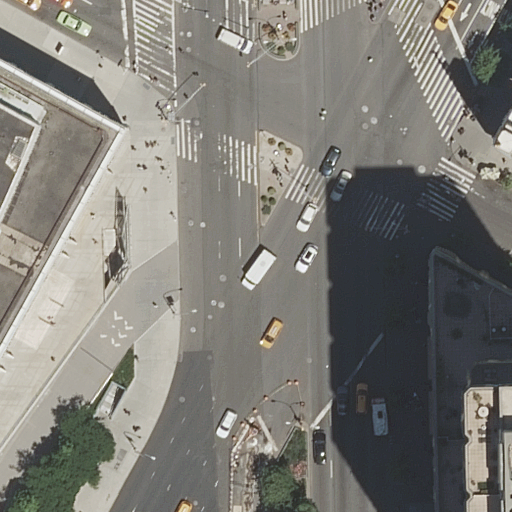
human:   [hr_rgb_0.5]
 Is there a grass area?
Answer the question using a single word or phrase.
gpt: yes

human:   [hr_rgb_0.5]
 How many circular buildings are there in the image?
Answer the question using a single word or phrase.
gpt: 0

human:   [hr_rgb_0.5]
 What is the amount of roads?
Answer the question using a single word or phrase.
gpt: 22

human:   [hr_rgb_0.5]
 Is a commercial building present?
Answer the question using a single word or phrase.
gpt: no

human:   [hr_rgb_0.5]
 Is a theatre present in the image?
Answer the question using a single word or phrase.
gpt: yes

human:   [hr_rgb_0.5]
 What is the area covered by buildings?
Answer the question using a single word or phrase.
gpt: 9394m2

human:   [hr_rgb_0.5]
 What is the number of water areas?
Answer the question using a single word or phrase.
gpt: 0

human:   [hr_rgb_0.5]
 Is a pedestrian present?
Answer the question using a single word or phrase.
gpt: yes

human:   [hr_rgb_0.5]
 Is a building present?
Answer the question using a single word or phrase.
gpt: yes

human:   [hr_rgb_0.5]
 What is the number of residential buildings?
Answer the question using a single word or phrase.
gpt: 3

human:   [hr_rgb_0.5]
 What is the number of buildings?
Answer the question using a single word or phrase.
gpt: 3

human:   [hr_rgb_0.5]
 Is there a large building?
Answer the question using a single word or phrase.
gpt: yes

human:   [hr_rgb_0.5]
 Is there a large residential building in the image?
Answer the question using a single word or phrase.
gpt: yes

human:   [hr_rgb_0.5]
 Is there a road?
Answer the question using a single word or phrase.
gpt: yes

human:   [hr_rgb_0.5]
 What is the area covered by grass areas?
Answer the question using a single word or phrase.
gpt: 106m2

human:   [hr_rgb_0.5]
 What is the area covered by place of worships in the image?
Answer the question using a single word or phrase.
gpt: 1753m2

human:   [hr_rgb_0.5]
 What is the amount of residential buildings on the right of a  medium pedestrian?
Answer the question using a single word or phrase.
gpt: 2

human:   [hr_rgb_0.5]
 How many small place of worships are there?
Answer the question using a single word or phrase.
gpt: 0

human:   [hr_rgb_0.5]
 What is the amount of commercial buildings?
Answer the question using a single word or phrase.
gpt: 0

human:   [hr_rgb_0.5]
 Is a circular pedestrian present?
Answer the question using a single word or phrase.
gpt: no

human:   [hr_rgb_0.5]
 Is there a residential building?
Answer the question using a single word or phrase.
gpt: yes

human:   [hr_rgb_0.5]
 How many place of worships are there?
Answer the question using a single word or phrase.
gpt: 1

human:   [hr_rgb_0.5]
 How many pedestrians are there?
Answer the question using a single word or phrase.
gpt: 2

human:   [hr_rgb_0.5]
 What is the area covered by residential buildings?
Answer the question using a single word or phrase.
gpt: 9394m2

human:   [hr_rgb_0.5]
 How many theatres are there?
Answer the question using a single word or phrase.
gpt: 1

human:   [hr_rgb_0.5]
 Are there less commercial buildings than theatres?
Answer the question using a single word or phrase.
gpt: yes

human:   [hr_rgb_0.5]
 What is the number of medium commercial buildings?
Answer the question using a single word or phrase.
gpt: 0

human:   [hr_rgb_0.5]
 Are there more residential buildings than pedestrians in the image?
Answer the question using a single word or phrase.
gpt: yes

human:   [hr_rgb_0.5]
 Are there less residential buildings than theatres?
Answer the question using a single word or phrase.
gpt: no

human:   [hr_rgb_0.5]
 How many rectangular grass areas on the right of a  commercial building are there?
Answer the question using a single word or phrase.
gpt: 0

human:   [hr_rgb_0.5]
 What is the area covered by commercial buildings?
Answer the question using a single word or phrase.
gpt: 0m2

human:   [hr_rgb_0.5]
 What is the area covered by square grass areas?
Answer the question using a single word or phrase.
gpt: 0m2

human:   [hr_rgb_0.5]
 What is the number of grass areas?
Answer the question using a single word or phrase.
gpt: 1

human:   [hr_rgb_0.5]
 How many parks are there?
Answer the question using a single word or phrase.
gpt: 1

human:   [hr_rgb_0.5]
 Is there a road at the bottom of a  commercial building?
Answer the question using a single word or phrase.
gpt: no

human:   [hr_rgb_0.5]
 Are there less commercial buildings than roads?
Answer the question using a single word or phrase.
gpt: yes

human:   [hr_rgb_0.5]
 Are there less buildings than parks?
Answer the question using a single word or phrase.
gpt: no

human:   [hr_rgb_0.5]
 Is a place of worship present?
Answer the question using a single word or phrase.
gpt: yes

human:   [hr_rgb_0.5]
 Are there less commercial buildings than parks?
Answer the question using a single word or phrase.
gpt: yes

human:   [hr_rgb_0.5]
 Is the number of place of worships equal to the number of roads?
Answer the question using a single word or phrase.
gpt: no

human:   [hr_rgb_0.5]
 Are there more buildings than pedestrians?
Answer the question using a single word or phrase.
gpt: yes

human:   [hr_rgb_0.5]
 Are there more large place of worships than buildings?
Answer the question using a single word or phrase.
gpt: no

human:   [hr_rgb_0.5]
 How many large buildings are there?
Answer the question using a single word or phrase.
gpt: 3

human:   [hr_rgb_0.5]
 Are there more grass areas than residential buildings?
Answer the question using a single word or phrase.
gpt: no

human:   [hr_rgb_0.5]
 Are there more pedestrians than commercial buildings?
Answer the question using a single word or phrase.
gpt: yes

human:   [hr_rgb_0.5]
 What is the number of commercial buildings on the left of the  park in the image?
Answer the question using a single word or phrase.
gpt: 0

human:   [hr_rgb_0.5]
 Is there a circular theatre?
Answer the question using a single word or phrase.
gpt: no

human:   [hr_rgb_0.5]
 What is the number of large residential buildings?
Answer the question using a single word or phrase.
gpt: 3

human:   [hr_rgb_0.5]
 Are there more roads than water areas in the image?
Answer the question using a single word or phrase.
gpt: yes

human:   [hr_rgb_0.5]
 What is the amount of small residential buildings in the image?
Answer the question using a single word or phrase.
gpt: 0

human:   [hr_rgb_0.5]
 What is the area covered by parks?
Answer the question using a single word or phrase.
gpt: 1328m2

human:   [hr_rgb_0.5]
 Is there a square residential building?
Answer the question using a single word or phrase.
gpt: no

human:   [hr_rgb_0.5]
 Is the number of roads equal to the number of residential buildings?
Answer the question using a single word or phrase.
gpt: no

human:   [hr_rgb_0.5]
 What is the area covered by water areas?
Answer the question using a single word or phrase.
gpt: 0m2

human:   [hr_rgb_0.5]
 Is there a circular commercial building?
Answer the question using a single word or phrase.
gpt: no

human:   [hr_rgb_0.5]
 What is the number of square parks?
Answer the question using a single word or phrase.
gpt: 0

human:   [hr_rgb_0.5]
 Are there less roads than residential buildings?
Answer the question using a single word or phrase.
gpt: no

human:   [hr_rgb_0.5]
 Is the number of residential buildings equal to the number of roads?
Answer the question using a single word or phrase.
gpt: no

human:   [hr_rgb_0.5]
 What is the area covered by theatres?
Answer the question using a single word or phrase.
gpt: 6983m2

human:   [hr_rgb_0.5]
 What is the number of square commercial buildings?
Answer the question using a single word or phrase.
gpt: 0

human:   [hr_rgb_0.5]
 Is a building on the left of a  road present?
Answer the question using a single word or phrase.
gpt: yes

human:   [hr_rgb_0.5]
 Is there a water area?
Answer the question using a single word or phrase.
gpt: no

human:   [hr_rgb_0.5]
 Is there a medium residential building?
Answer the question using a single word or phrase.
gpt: no

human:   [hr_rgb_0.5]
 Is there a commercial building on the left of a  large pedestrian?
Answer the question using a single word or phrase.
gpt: no